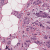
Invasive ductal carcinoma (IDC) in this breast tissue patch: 1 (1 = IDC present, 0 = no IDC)